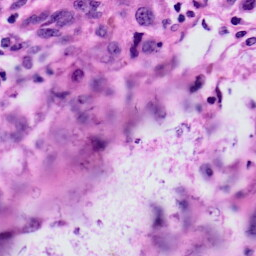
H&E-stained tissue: Skin